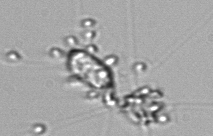
Label: Chaetoceros_didymus_TAG_external_flagellate